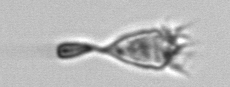
Label: Paratontonia_gracillima